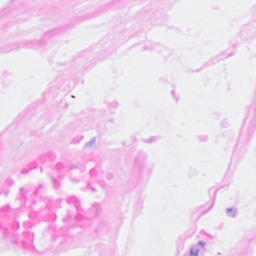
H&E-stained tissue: Breast